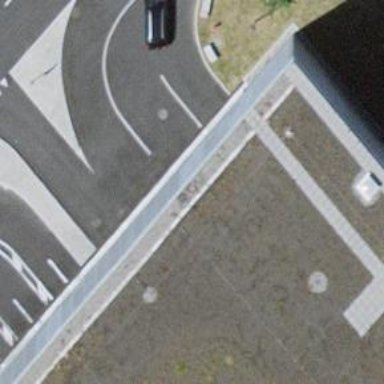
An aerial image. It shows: Parking entrance.